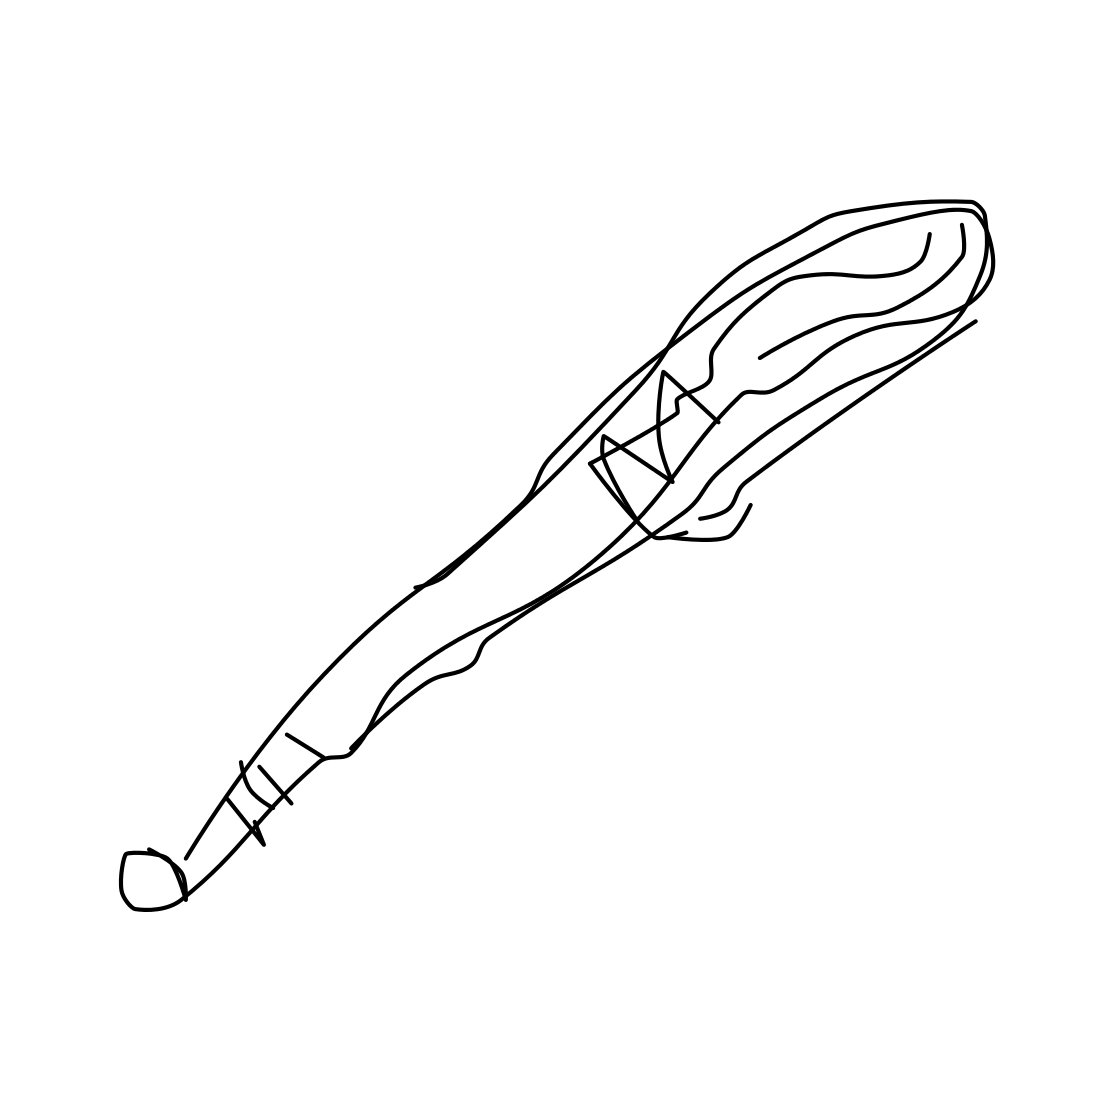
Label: baseball bat